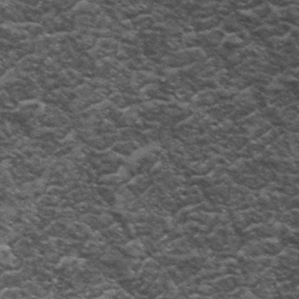
Label: frost